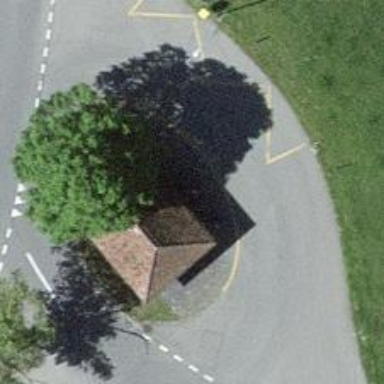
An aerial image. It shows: Bus stop with platform for public transport.